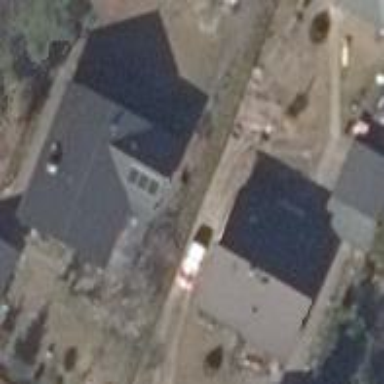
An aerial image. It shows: Simple house.